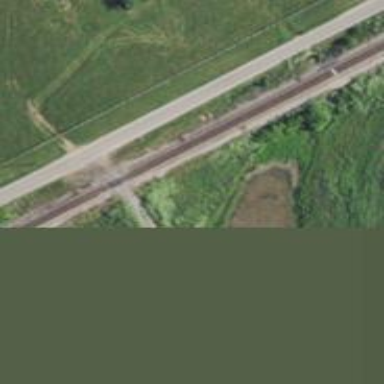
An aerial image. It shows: Railway level crossing.